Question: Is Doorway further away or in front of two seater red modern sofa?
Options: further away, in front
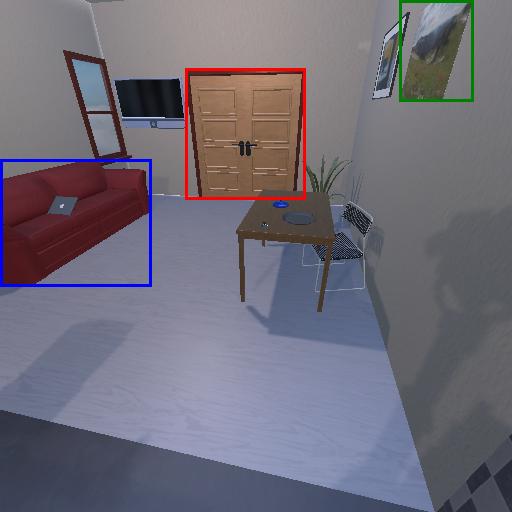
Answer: further away